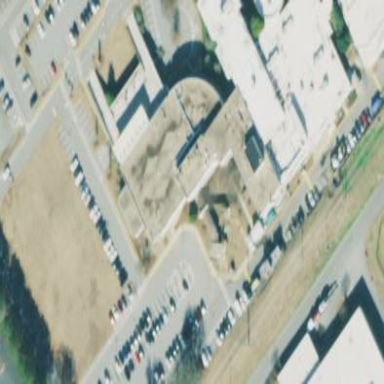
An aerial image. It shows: Healthcare facility identified as hospital.